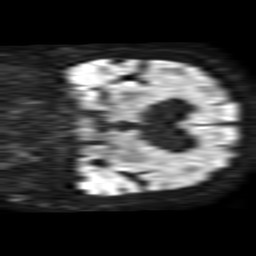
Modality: TRACE
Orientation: coronal
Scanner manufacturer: philips
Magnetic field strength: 1.5 T
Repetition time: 3.406 s
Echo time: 0.06922 s